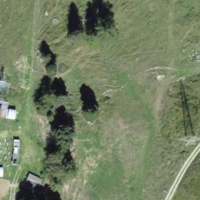
EUNIS habitat code: 26
Species observed at this site:
Campanula barbata